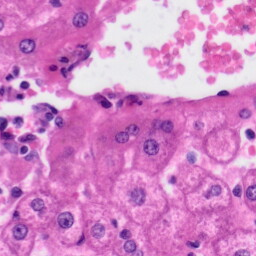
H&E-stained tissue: Liver